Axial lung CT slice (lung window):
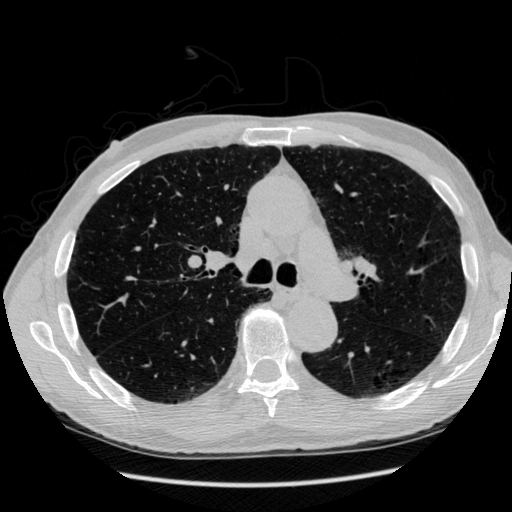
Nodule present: no